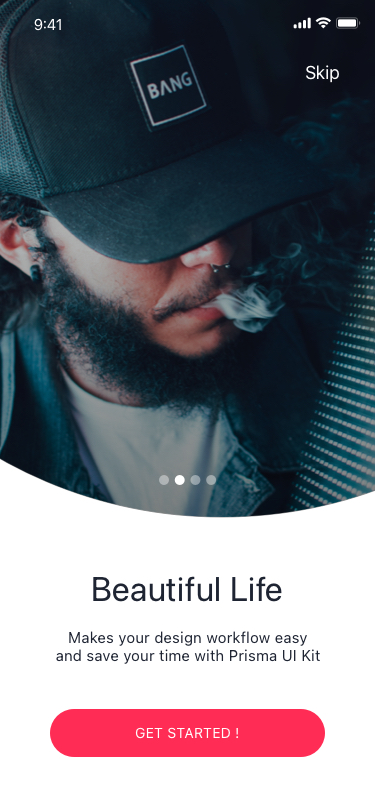
Text in this UI design:
Makes your design workflow easy and save your time with Prisma UI Kit
Beautiful Life
Skip